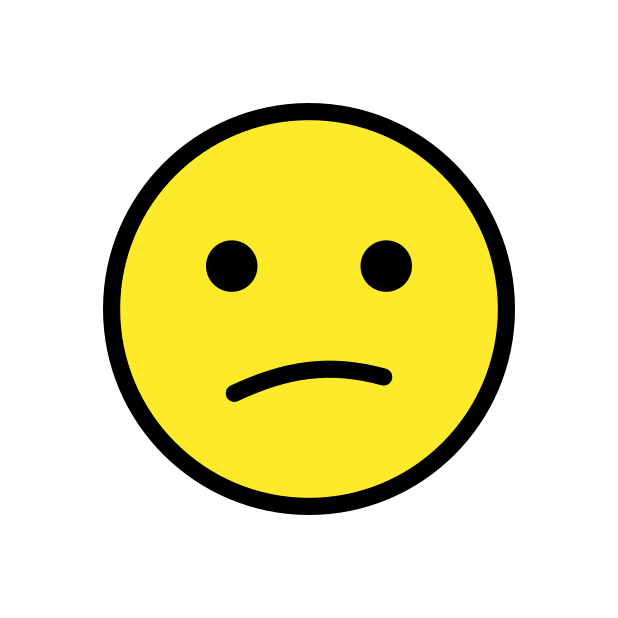
Emoji: 😕
Name: confused face
Unicode: 0x1f615